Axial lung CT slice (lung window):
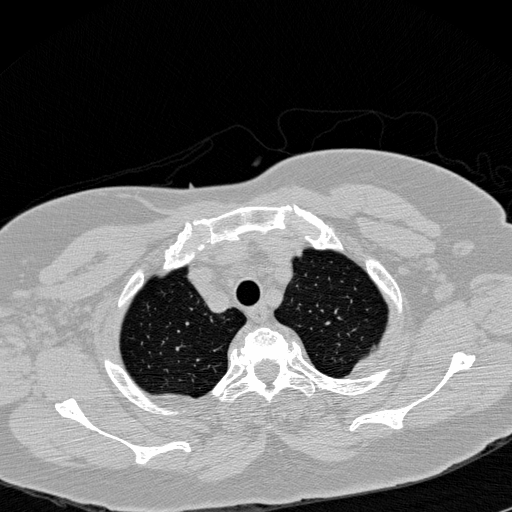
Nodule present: no